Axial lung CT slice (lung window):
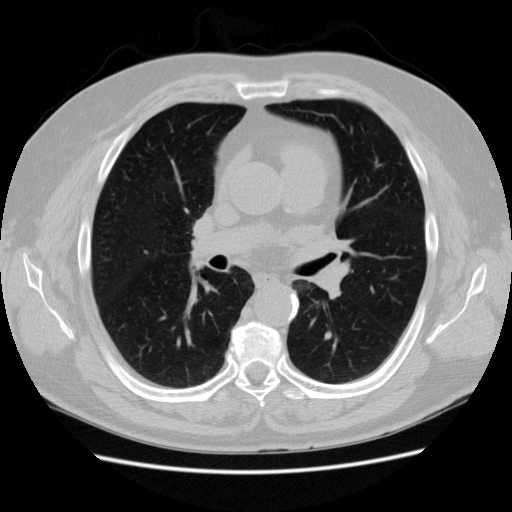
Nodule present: no